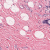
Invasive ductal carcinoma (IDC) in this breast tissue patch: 0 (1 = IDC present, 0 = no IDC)